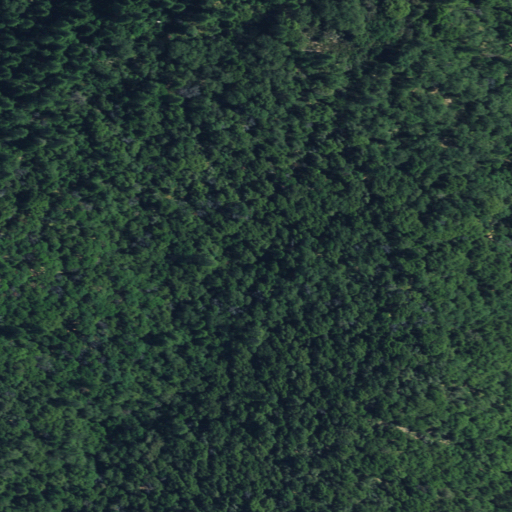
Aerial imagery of cliff(s) in California named Rocky Point containing evergreen forest and mixed forest